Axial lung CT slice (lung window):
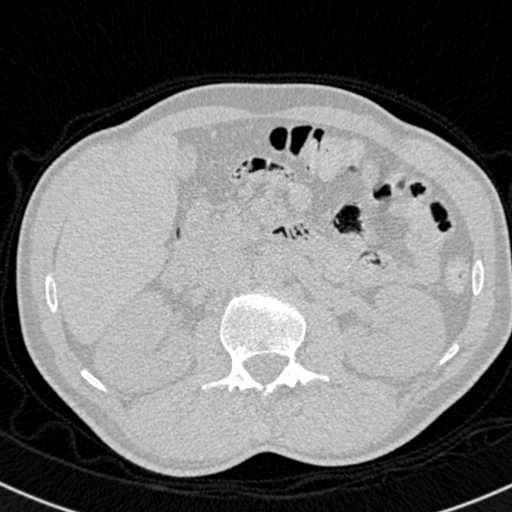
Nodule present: no